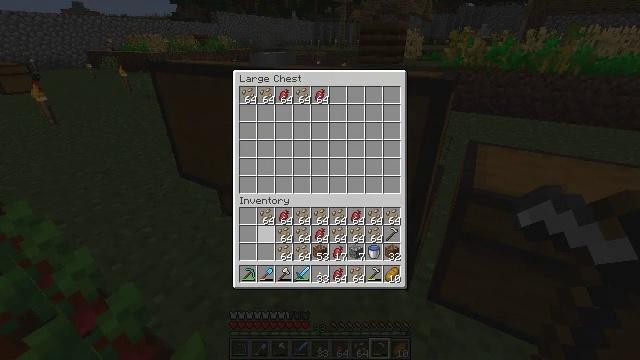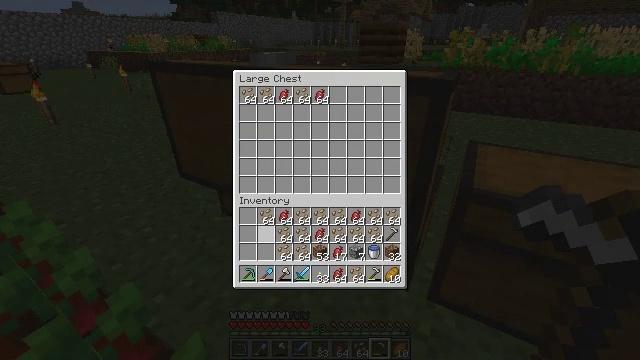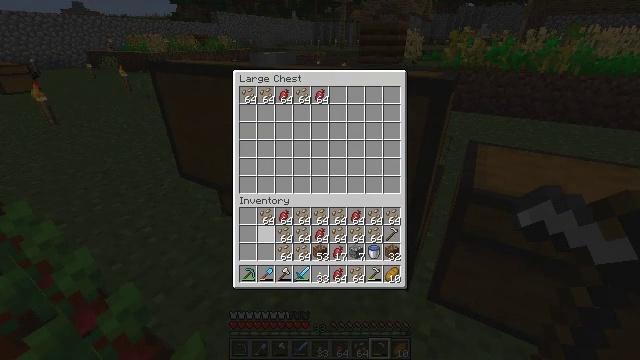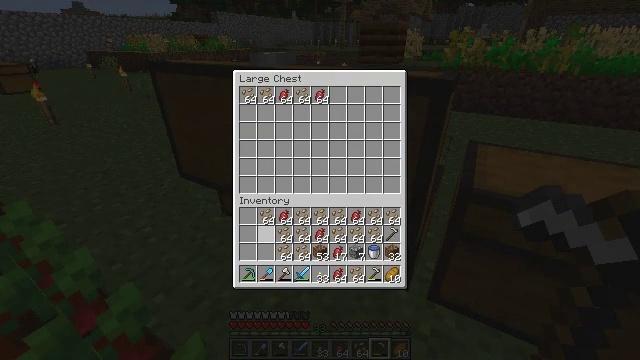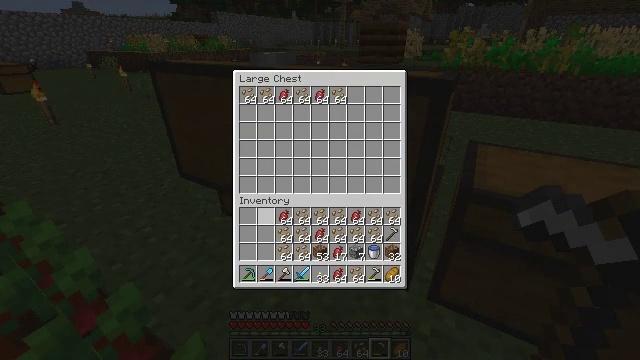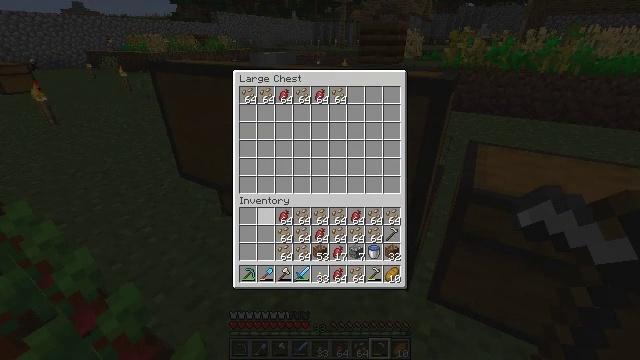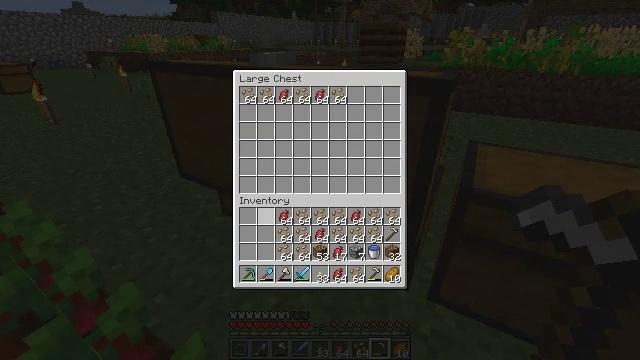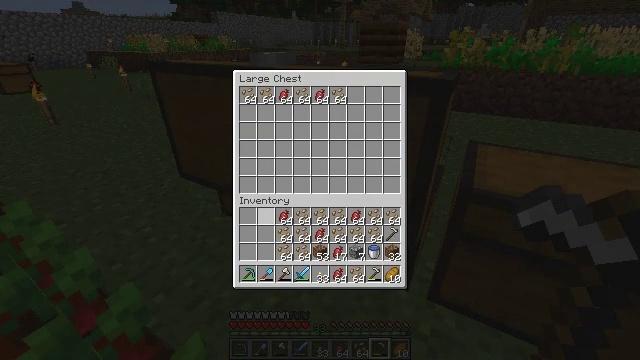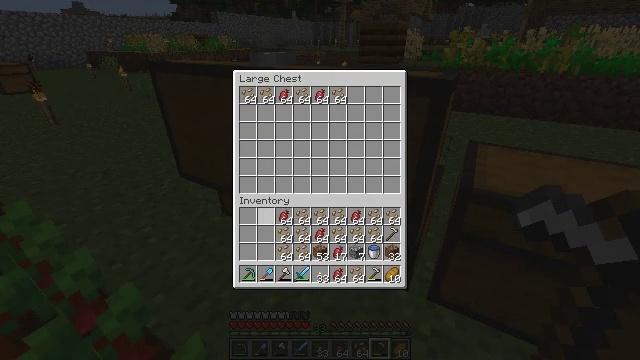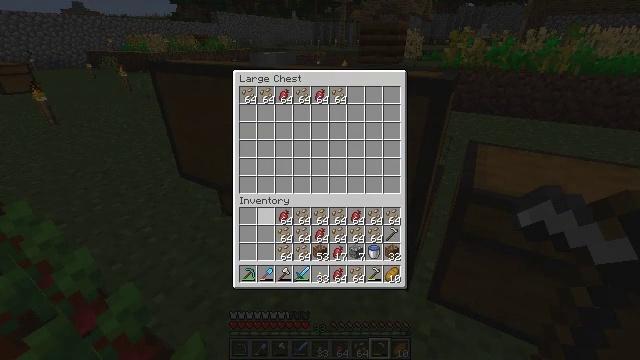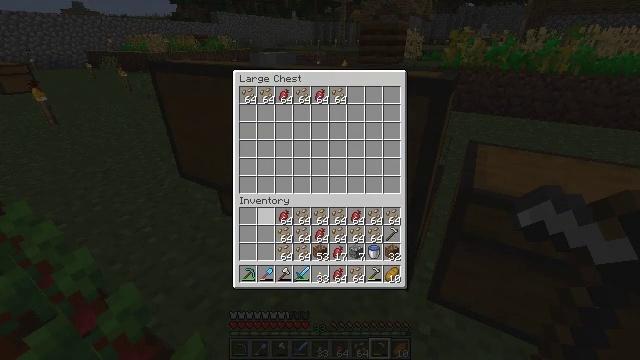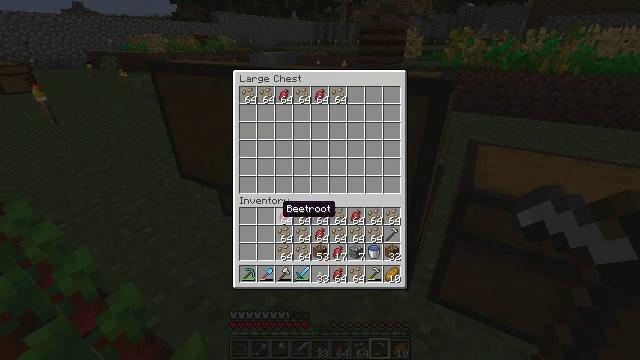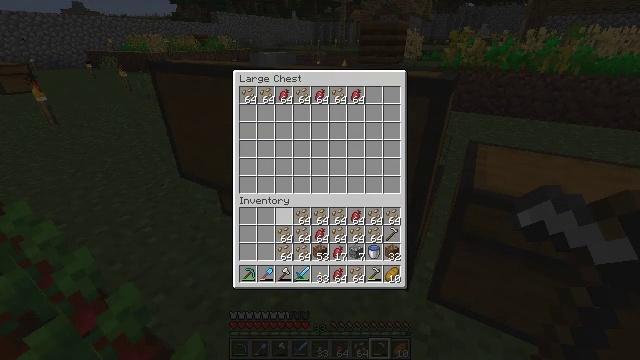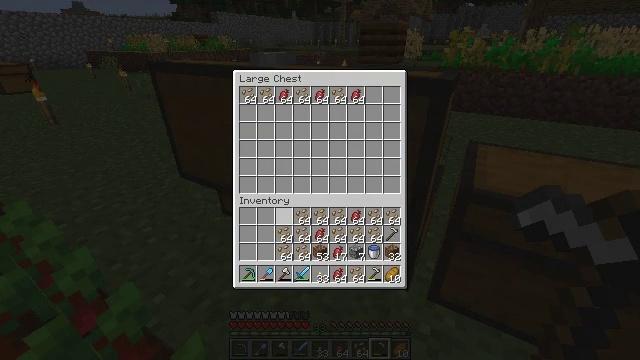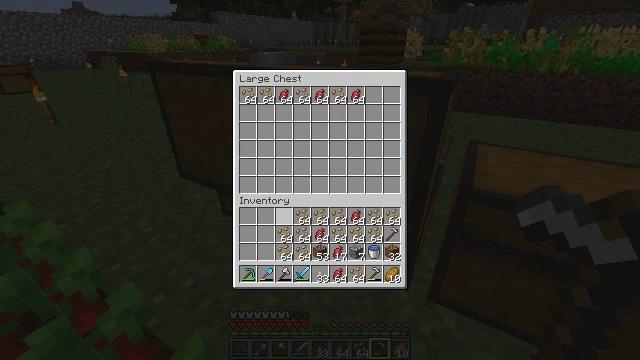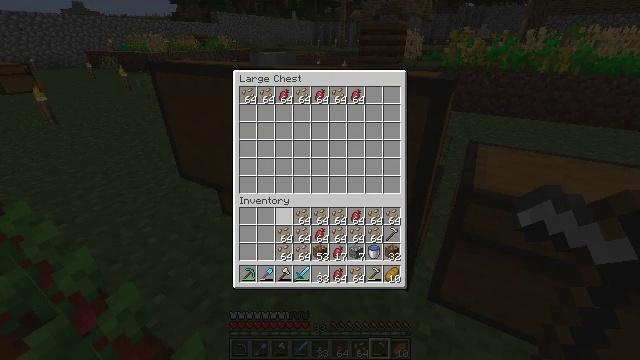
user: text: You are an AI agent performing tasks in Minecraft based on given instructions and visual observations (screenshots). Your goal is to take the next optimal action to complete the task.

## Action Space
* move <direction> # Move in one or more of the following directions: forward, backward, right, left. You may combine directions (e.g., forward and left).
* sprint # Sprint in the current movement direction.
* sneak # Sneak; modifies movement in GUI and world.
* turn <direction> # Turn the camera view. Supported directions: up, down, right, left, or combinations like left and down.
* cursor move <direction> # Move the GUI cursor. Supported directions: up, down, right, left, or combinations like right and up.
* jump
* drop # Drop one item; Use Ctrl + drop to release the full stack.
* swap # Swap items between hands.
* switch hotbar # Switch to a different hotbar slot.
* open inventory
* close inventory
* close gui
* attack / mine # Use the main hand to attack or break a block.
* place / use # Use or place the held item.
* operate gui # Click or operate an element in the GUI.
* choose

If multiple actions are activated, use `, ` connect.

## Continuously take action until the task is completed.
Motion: motion action
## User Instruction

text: Harvest beetroots from the farm.
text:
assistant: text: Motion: sneak, choose
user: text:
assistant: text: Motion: sneak, choose
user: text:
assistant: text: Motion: sneak
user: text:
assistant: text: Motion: sneak, choose
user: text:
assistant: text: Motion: sneak, choose
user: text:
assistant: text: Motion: sneak, choose
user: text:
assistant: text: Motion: sneak
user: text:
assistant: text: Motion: sneak, choose
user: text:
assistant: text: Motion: sneak, choose
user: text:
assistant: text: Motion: sneak
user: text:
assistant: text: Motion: sneak
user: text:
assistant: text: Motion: sneak, choose
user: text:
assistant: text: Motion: sneak, choose
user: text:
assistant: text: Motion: sneak
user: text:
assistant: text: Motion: sneak
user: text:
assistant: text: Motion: sneak, choose
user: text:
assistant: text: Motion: sneak, choose
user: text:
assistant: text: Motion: sneak, choose
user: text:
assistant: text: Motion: sneak, cursor move down
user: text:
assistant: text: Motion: sneak, cursor move down, choose
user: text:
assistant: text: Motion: sneak, choose
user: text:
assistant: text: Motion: sneak, choose
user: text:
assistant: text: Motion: sneak
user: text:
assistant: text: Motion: sneak, choose
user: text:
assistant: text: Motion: sneak, choose
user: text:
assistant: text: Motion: sneak, cursor move right, choose
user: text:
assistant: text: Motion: sneak, cursor move right
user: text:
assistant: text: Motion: sneak, choose
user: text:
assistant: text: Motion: sneak, choose
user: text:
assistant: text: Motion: sneak, choose